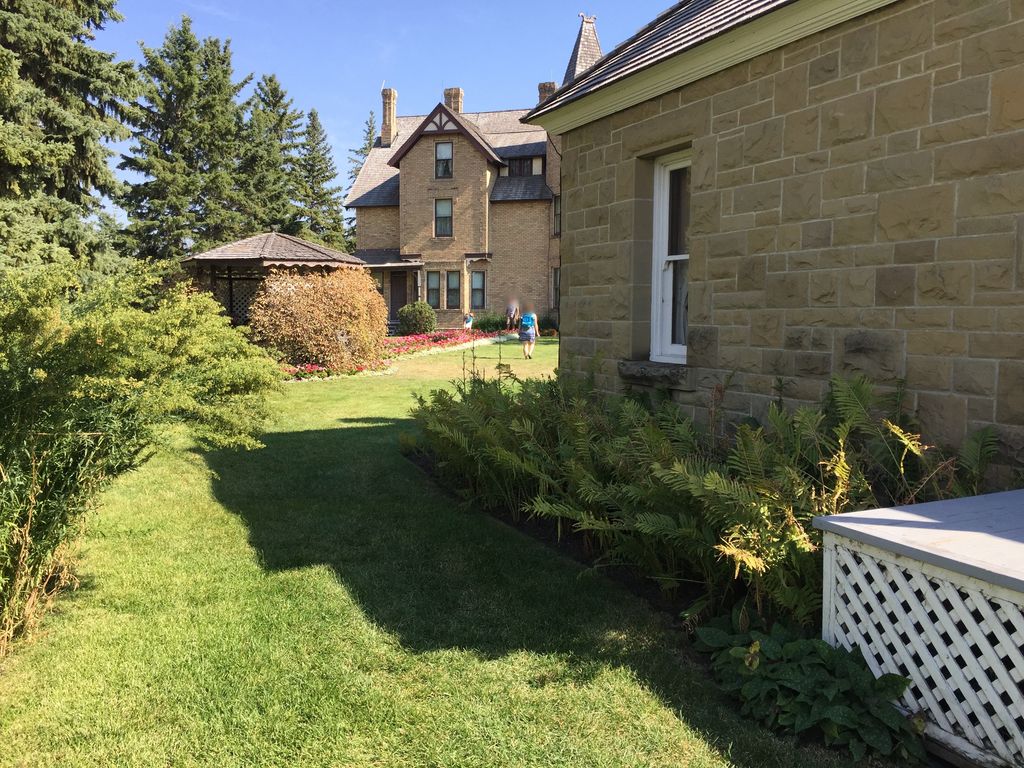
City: calgary